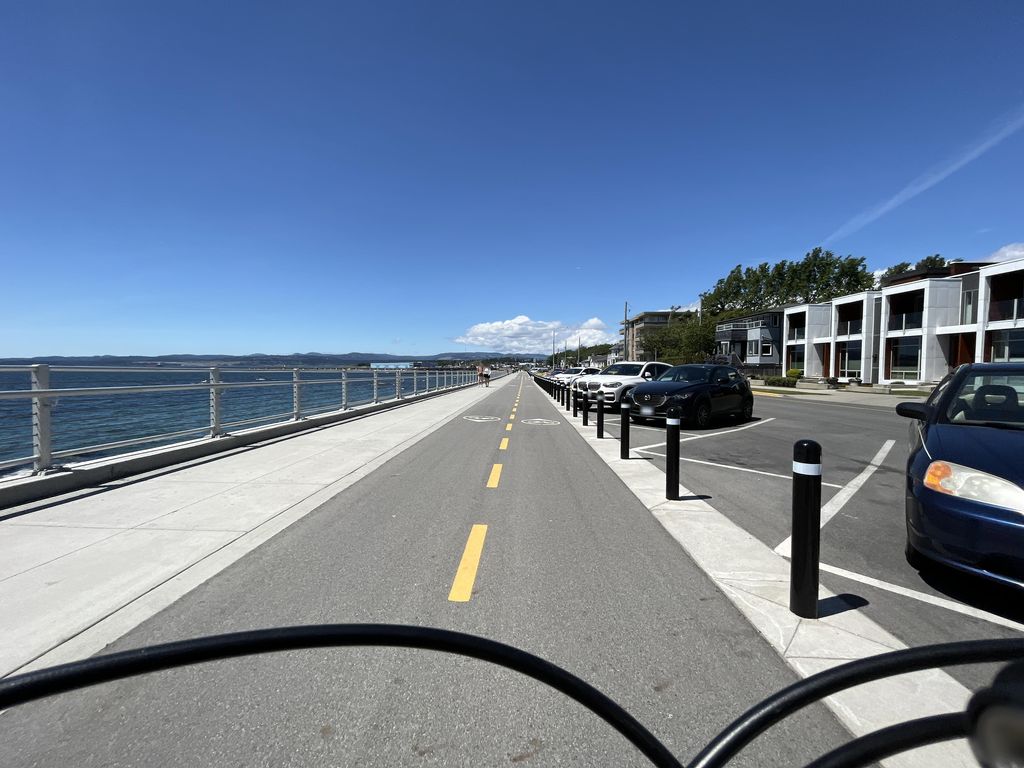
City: victoria